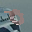
Label: 0